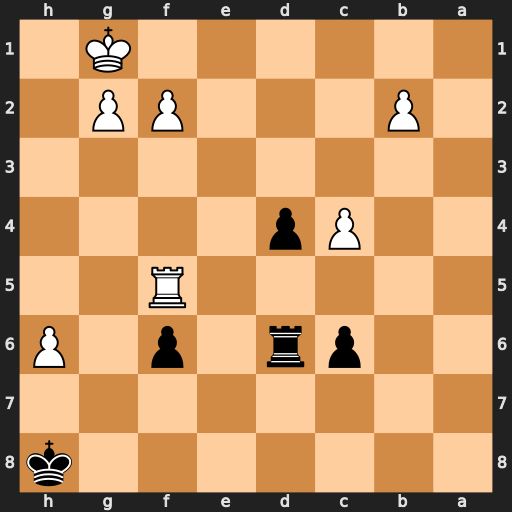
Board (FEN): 7k/8/2pr1p1P/5R2/2Pp4/8/1P3PP1/6K1
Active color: b
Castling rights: -
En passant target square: -
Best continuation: d3 Ra5 d2